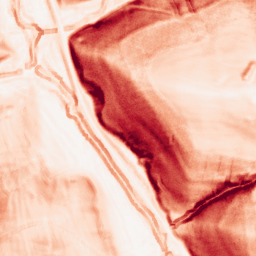
Category: morphological
Decomposition family: morphological_square
Decomposition parameters: operation: gradient
size: 5
Upsampling method: bspline
Upsampling parameters: scale: 4
Upsampling scale: 4